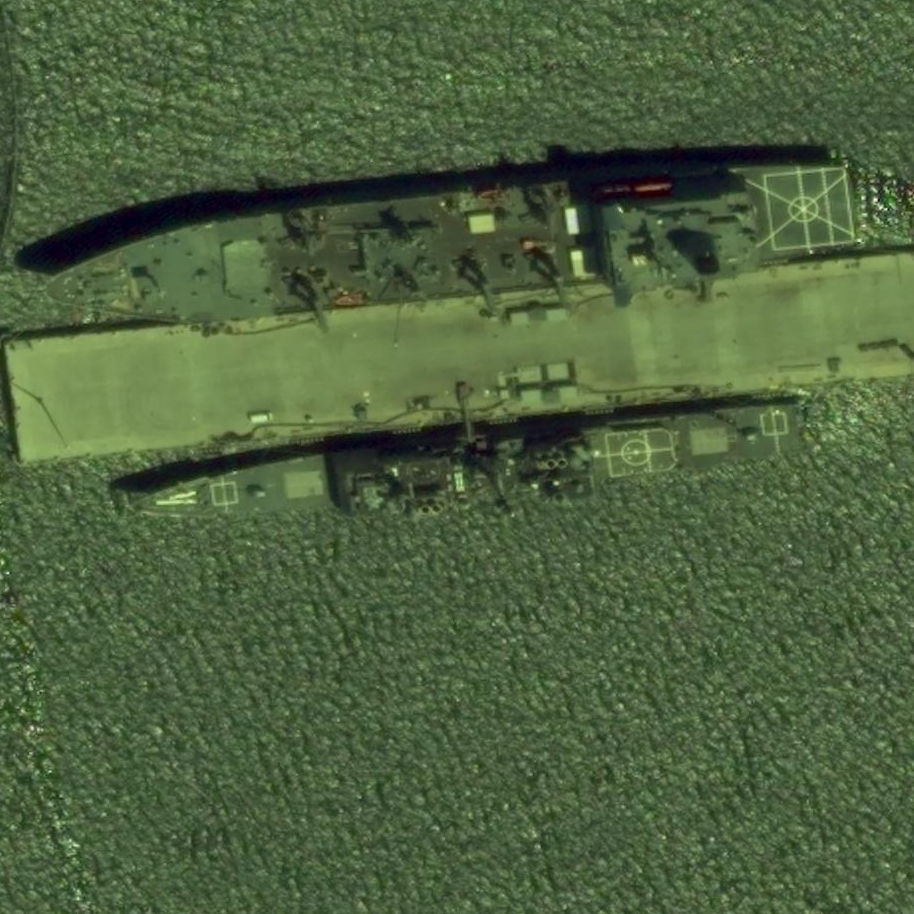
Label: cruiser